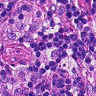
Metastatic tissue present: no